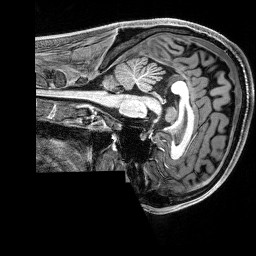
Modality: T1w
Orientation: sagittal
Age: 24
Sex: male
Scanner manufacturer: siemens
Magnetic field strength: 3 T
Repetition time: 2.8 s
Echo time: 0.00212 s